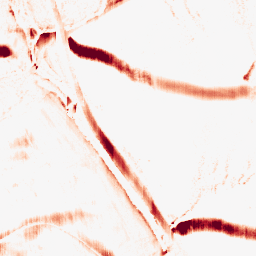
Category: morphological
Decomposition family: morphological_rect
Decomposition parameters: operation: opening
width: 5
height: 20
Upsampling method: quadratic
Upsampling parameters: scale: 8
Upsampling scale: 8